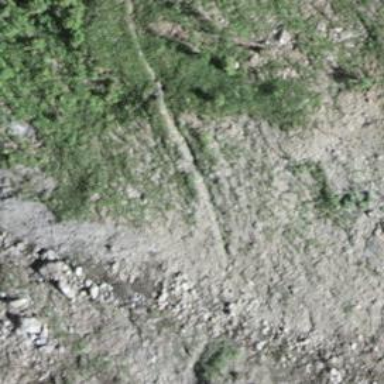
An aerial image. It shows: Path.